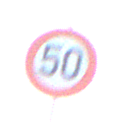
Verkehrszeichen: Geschwindigkeit50
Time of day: MorningAfternoon
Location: Outdoor (Nature)
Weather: PartlyCloudy
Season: NotSpecified
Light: Natural